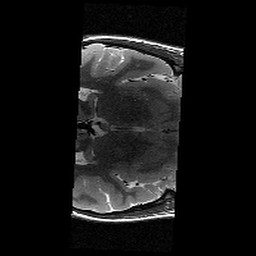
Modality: T2w
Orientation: axial
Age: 13
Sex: female
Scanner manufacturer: siemens
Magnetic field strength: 3 T
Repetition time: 8.46 s
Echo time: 0.067 s